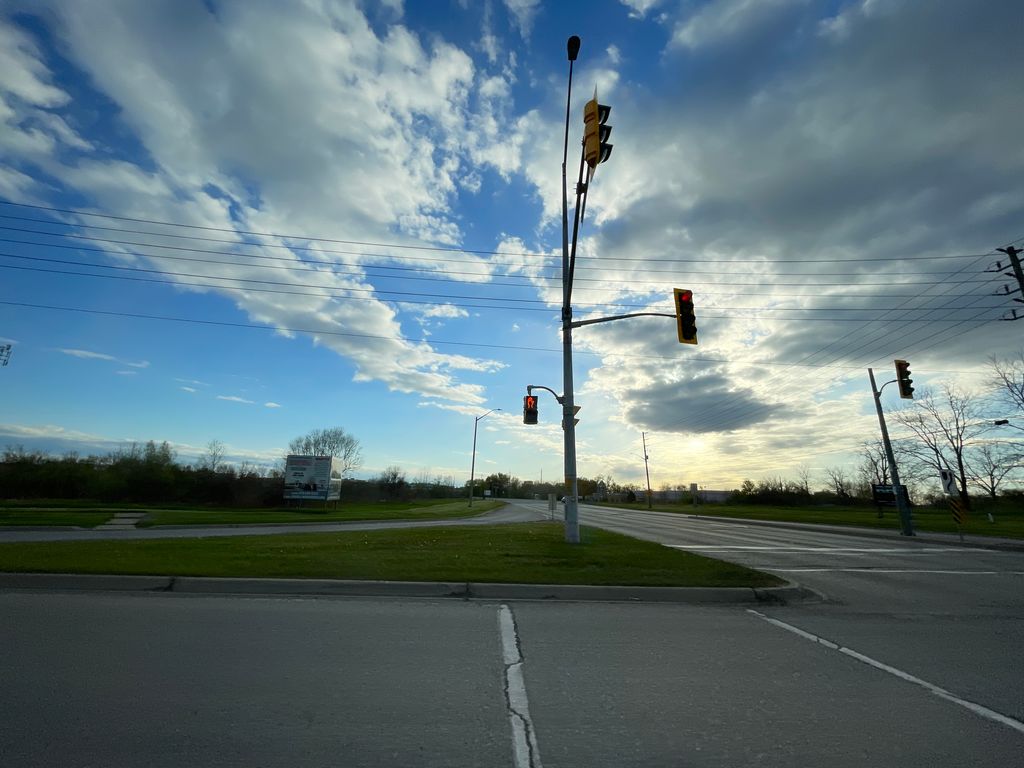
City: kitchener-waterloo